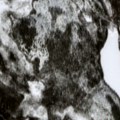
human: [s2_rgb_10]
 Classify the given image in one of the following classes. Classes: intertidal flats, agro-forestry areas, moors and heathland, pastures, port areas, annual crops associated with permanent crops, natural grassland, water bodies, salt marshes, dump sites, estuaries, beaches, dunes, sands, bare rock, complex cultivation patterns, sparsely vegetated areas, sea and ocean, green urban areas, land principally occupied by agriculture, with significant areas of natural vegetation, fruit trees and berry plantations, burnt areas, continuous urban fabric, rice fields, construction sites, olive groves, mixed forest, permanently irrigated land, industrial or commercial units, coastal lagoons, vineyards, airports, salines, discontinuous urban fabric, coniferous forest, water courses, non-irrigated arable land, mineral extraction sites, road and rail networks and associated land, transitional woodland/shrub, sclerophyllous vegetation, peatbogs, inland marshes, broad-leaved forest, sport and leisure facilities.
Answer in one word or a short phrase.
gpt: coniferous forest, transitional woodland/shrub, water bodies